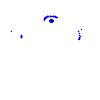
Particle: electron